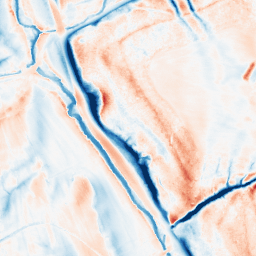
Category: classical
Decomposition family: gaussian_anisotropic
Decomposition parameters: sigma_x: 10
sigma_y: 2
Upsampling method: bicubic
Upsampling parameters: scale: 8
Upsampling scale: 8